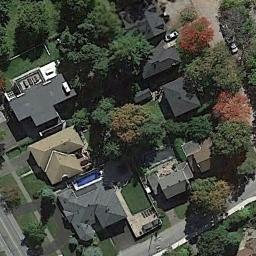
Label: residential